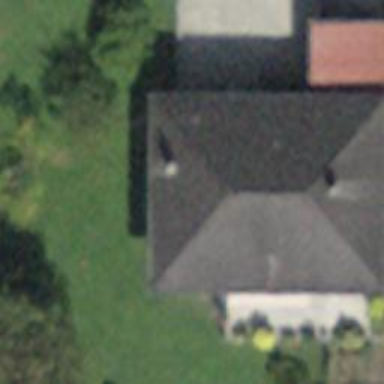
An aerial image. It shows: Detached building.